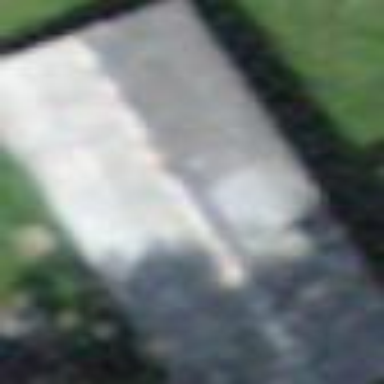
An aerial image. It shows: Cabin.